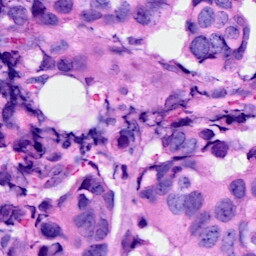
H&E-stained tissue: Breast